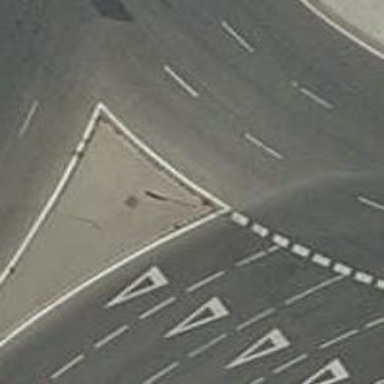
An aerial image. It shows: Tertiary road with asphalt surface leading to roundabout junction.